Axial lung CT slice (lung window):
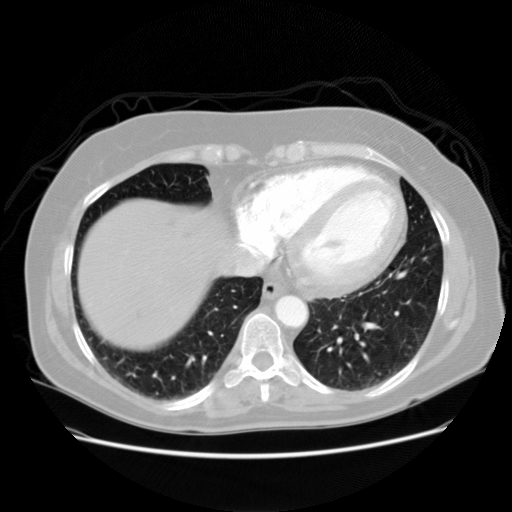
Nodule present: no